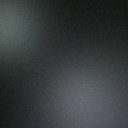
Screen state: off